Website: macys
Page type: payment
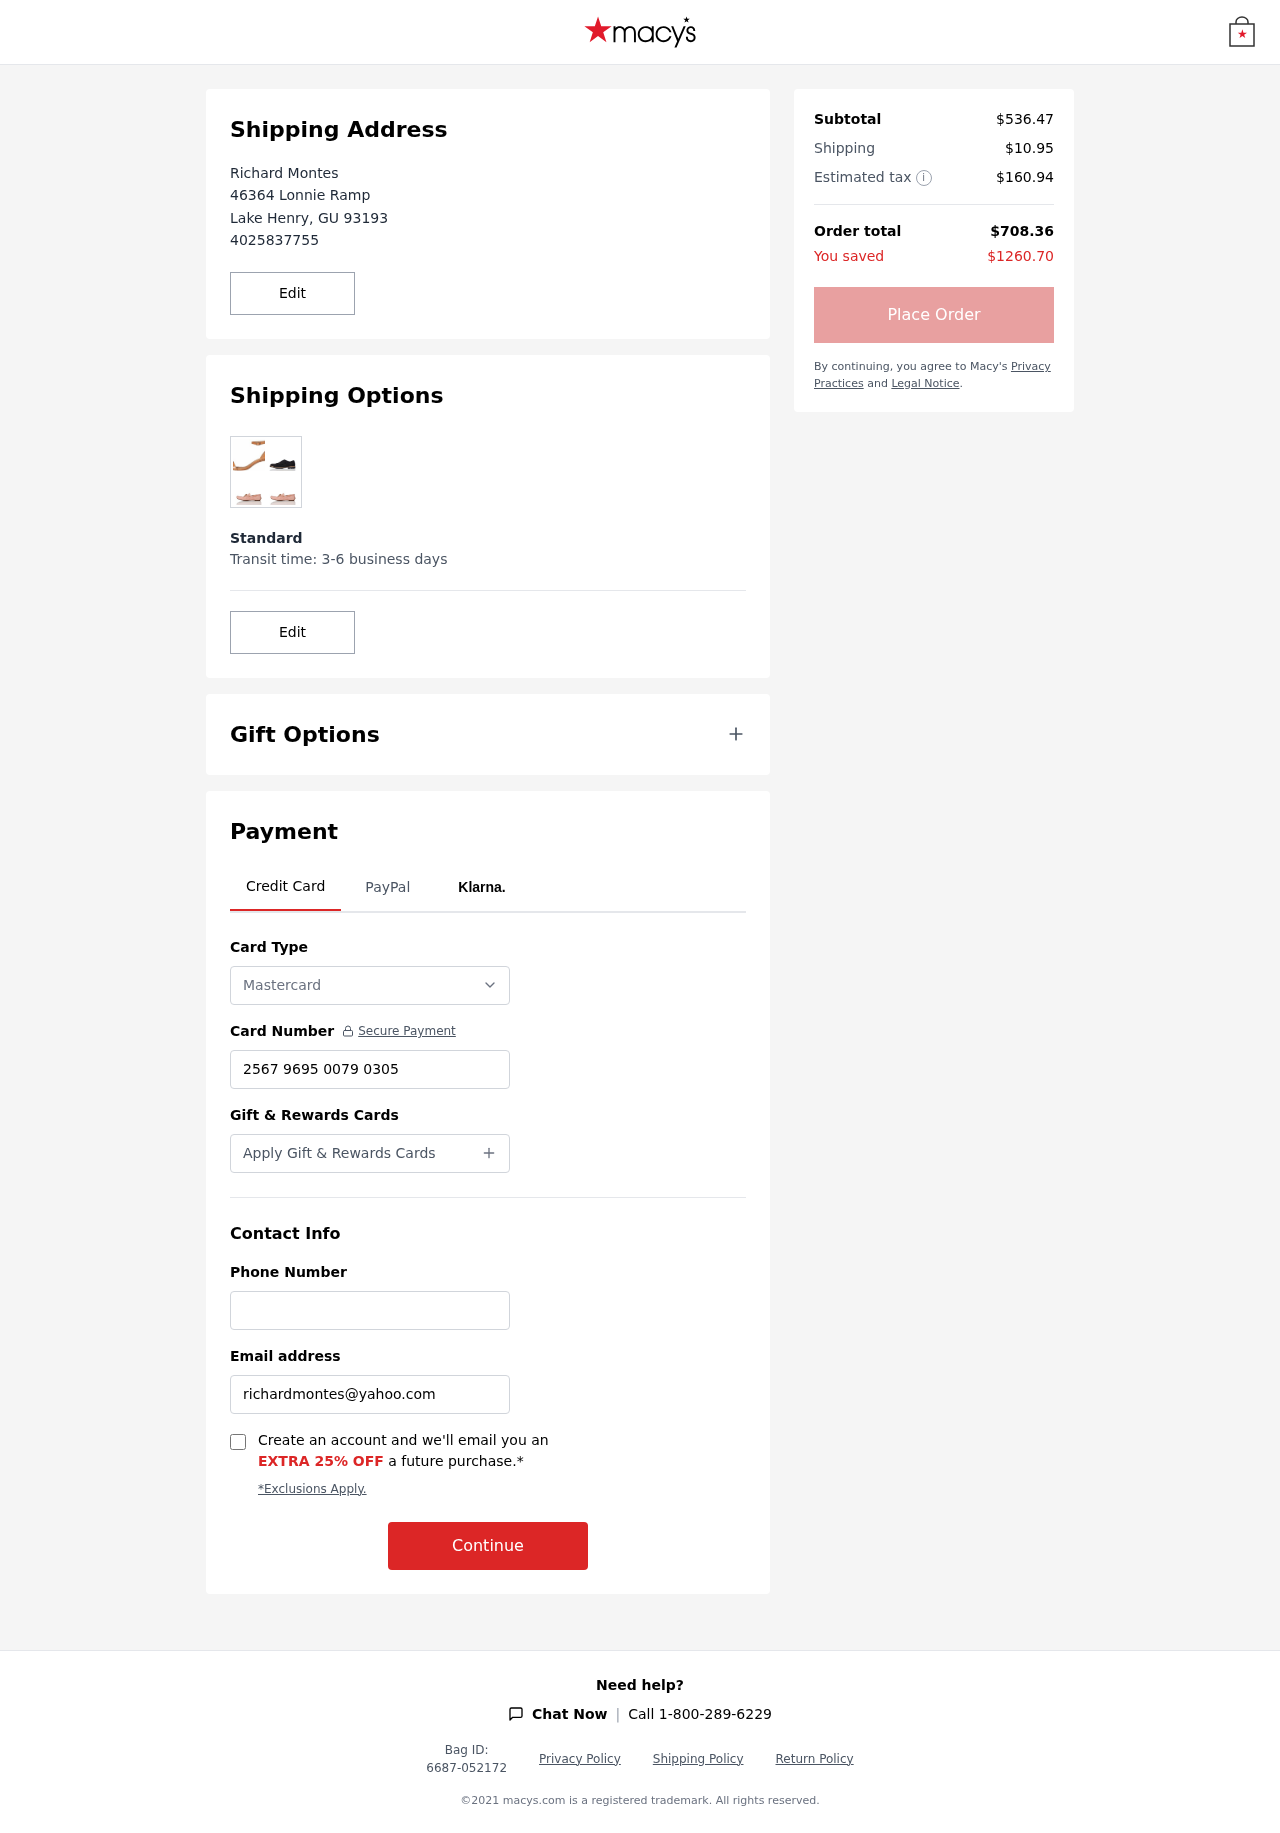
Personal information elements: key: PII_CARD_NUMBER
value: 2567 9695 0079 0305
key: PII_CARD_TYPE
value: Mastercard
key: PII_CITY
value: Lake Henry
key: PII_EMAIL
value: richardmontes@yahoo.com
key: PII_FULLNAME
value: Richard Montes
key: PII_PHONE
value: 4025837755
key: PII_POSTCODE
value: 93193
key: PII_STATE_ABBR
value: GU
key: PII_STREET
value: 46364 Lonnie Ramp
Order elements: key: ORDER_SUBTOTAL
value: $536.47
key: ORDER_SHIPPING_COST
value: $10.95
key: ORDER_TAX
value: $160.94
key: ORDER_TOTAL
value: $708.36
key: ORDER_SAVINGS
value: $1260.70